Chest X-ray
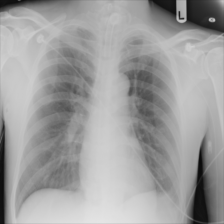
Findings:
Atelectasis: negative
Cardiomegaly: negative
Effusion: negative
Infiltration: negative
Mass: negative
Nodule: negative
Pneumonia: negative
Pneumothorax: negative
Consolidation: negative
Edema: negative
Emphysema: negative
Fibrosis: negative
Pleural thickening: negative
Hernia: negative